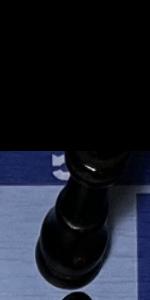
Label: King_Black